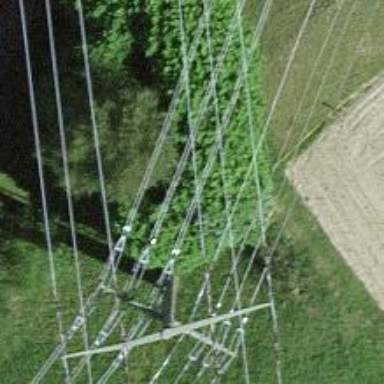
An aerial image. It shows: Power pole.